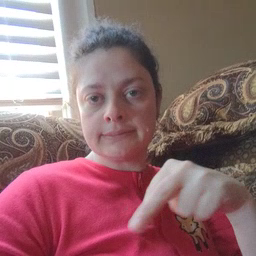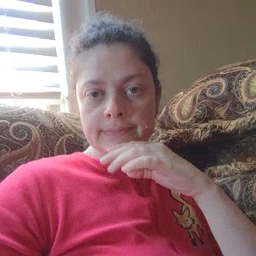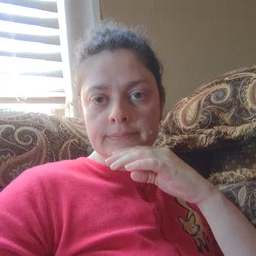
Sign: dance